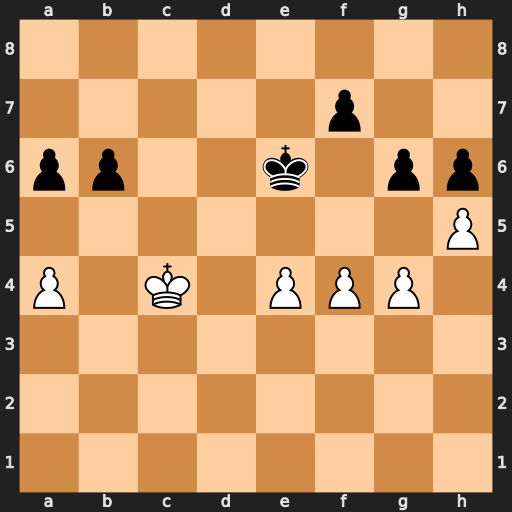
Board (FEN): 8/5p2/pp2k1pp/7P/P1K1PPP1/8/8/8
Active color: w
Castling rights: -
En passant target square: -
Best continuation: g5 hxg5 h6